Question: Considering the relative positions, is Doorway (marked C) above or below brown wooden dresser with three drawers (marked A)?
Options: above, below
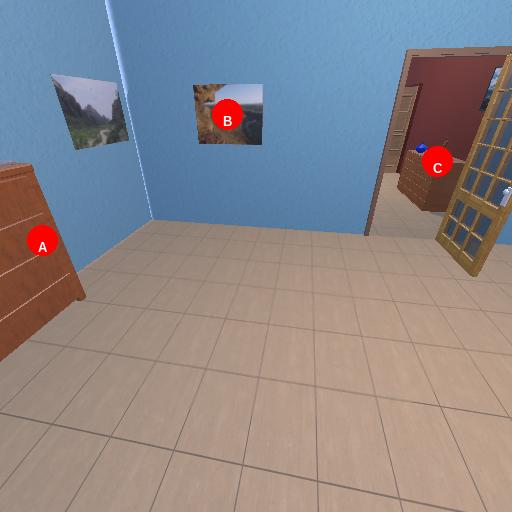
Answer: above